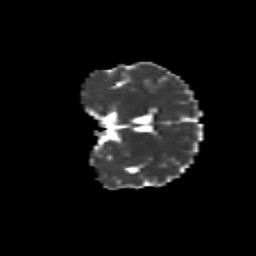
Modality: MD
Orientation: coronal
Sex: female
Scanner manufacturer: siemens
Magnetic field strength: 3 T
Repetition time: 5 s
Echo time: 0.071 s